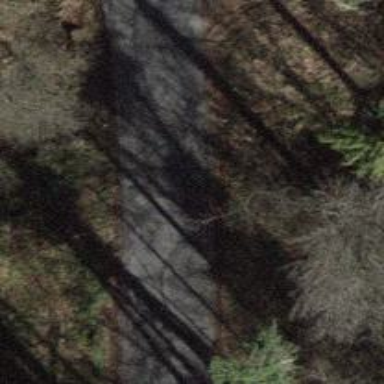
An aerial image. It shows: Unclassified road with paved surface.